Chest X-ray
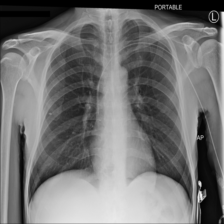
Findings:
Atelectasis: negative
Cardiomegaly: negative
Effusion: negative
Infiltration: negative
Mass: negative
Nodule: negative
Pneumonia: negative
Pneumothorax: negative
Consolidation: negative
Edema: negative
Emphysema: negative
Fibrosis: negative
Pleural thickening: negative
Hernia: negative